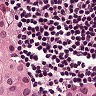
Metastatic tissue present: yes